RGB frame:
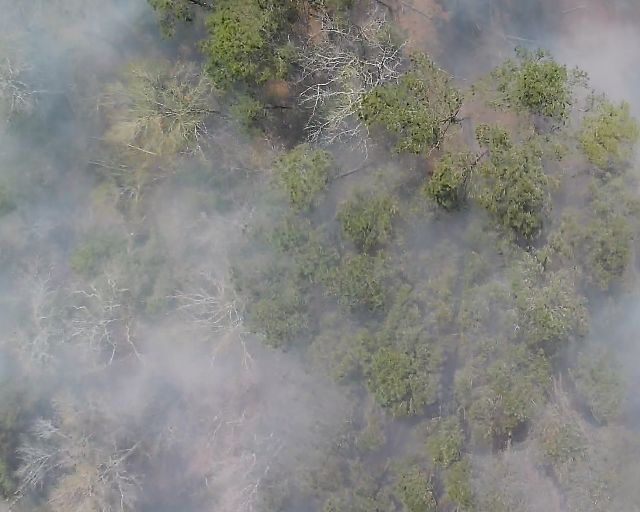
Thermal frame:
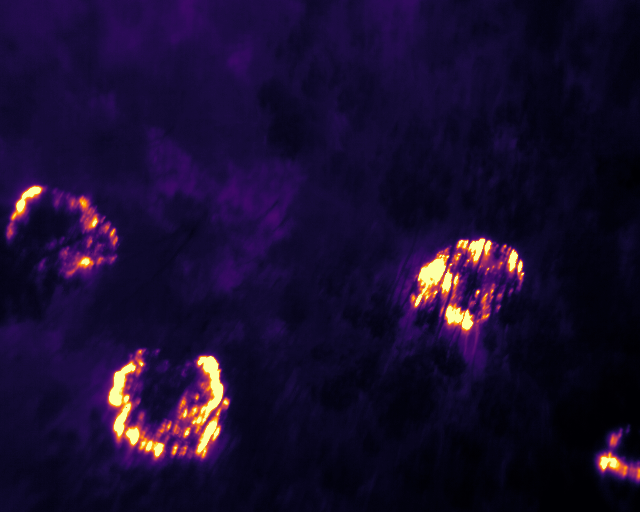
Captured: 2026-02-26 02:30:19
Pixels at or above 80 °C: 5048 (fraction of frame: 0.01541)